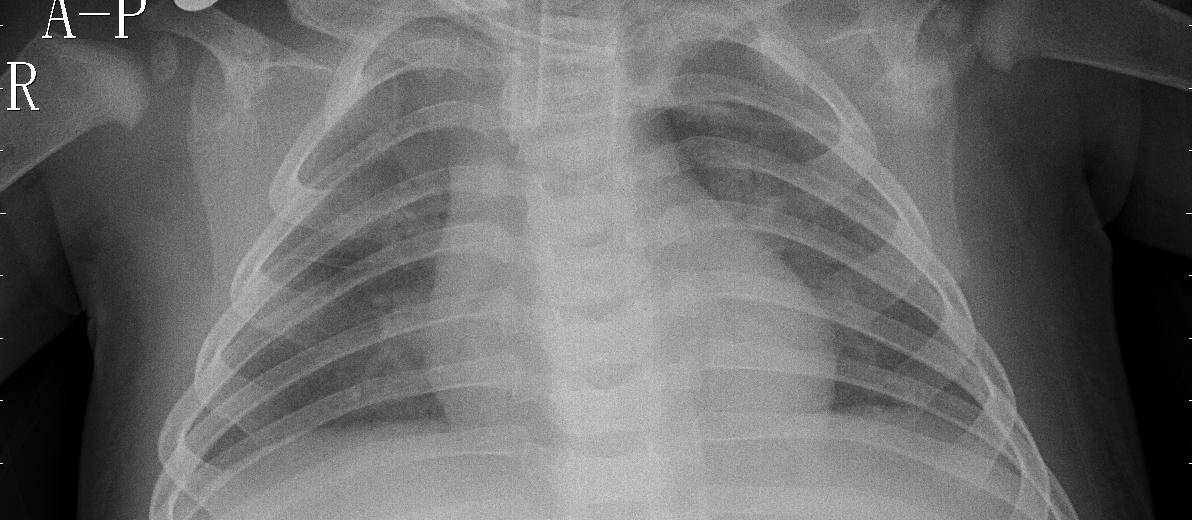
Diagnosis: PNEUMONIA